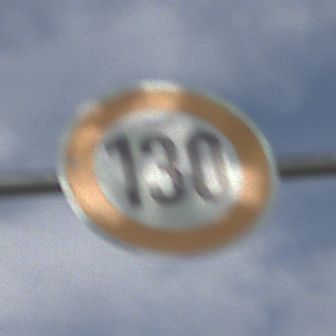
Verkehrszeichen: Geschwindigkeit130
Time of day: MorningAfternoon
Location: Outdoor (Nature)
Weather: PartlyCloudy
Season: NotSpecified
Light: Natural